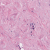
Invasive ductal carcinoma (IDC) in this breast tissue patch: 1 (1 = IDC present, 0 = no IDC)